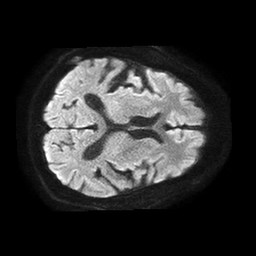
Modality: TRACE
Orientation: axial
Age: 80
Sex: male
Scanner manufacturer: philips
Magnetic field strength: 1.5 T
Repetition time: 4.6 s
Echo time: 0.08631 s